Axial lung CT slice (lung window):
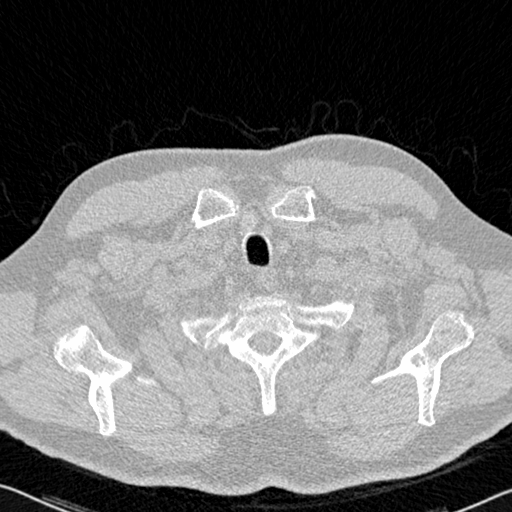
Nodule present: no